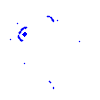
Particle: proton